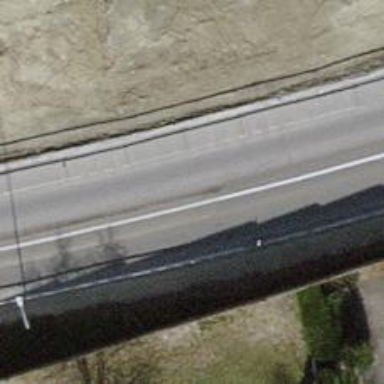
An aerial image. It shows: Primary highway with asphalt surface and cycle track alongside.